Field crop: tomato
Growth stage: 1
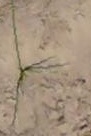
Species: cyperus